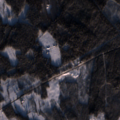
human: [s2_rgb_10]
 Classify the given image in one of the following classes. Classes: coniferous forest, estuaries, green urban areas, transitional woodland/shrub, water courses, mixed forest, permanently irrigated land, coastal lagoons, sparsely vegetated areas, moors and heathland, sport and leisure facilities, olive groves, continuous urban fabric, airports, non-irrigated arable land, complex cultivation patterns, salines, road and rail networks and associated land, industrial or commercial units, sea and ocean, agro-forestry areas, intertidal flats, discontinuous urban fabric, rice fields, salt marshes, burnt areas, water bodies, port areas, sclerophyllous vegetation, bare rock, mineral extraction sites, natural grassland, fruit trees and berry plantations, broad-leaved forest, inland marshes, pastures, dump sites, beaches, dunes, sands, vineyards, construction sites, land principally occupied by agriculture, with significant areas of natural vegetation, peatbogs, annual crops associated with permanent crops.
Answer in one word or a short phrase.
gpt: land principally occupied by agriculture, with significant areas of natural vegetation, coniferous forest, mixed forest, transitional woodland/shrub